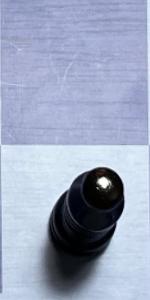
Label: Bishop_Black